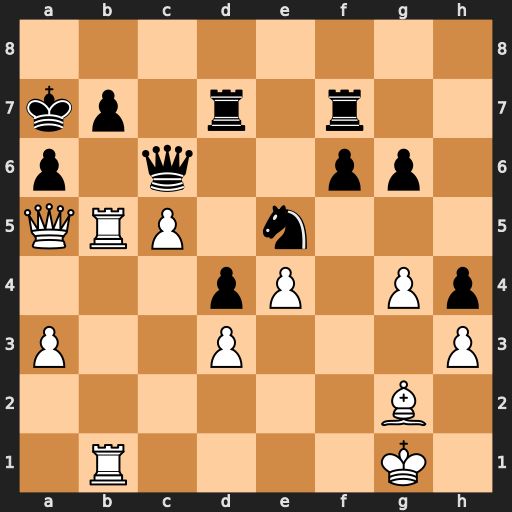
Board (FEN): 8/kp1r1r2/p1q2pp1/QRP1n3/3pP1Pp/P2P3P/6B1/1R4K1
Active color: w
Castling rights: -
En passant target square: -
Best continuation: Rb6 Qc8 c6